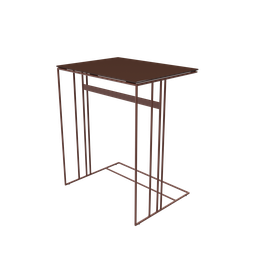
Label: furniture